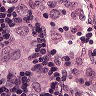
Metastatic tissue present: yes